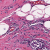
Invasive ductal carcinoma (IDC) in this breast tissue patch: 0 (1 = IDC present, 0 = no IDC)